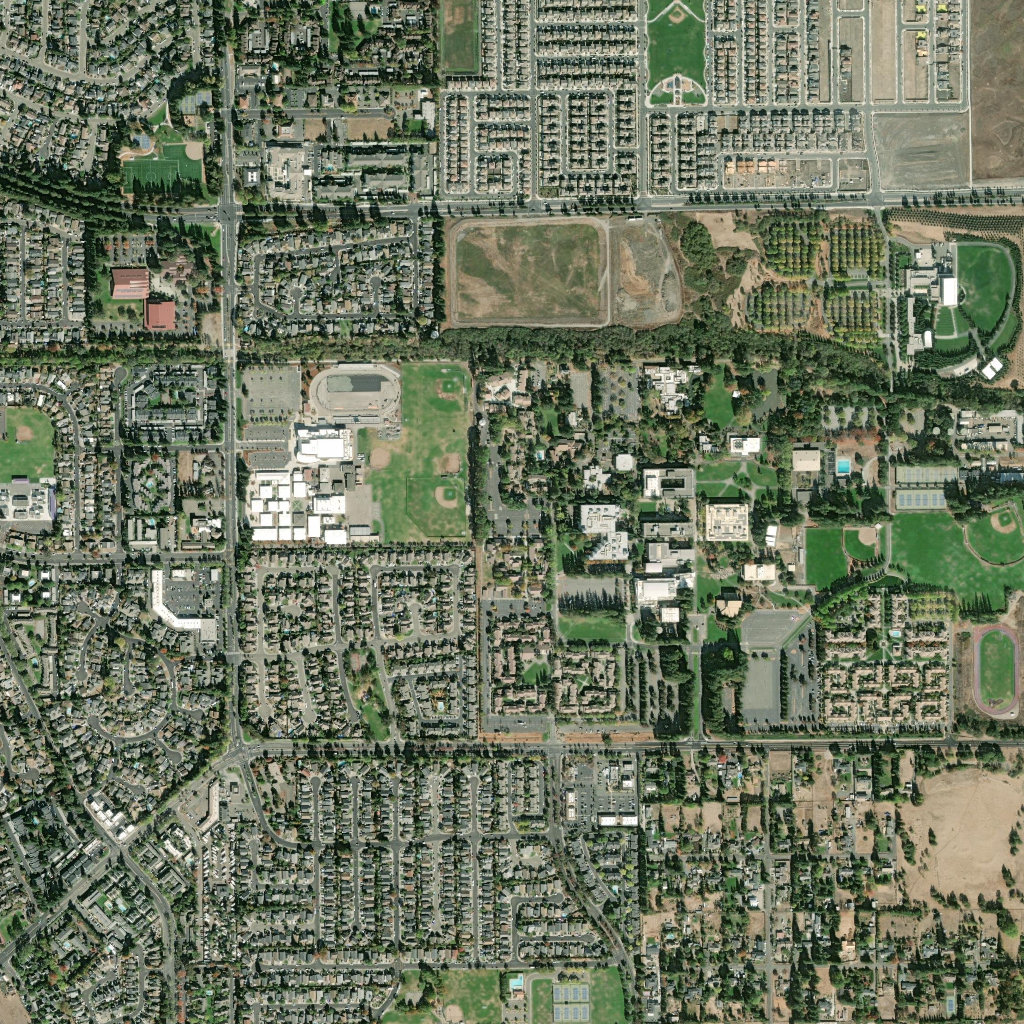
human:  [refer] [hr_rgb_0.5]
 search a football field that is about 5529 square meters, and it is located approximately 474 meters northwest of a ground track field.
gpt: <box>[[12, 15, 16, 18, 0]]</box>

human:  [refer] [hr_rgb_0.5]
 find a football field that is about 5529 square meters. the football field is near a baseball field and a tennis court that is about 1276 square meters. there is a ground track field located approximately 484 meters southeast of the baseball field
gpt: <box>[[12, 15, 16, 18, 0]]</box>